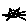
Label: cat